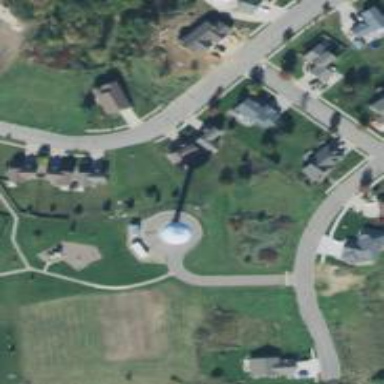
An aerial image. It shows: Water tower that is man-made.